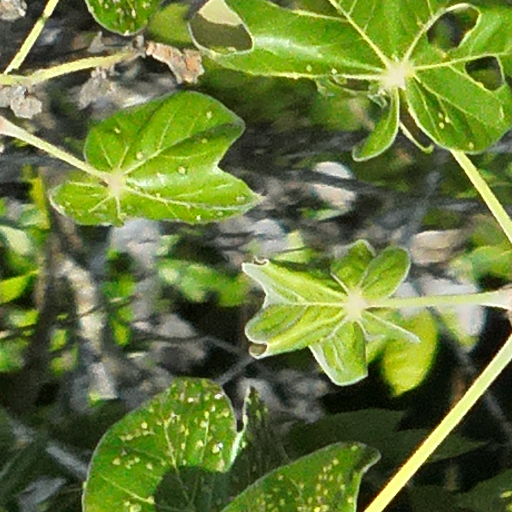
Species: Sterculia apetala
GBIF accepted scientific name: Sterculia apetala
Crown area (m\u00b2): 197.968